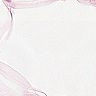
Metastatic tissue present: no